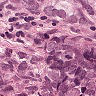
Metastatic tissue present: yes